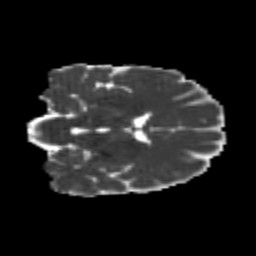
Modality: MD
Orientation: coronal
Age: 25
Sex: female
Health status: healthy
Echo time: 0.074 s